Interaction volume radius: 5 \u00c5
Interaction volume height: 20 \u00c5
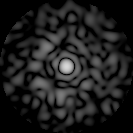
Disorder parameter: 0.8834